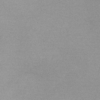
Label: dusty